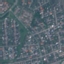
Land use / land cover: Residential